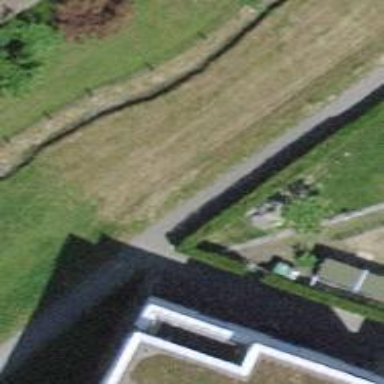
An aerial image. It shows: Hedge barrier.